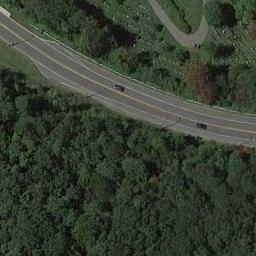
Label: freeway